Interaction volume radius: 5 \u00c5
Interaction volume height: 10 \u00c5
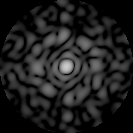
Disorder parameter: 0.8953